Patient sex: M
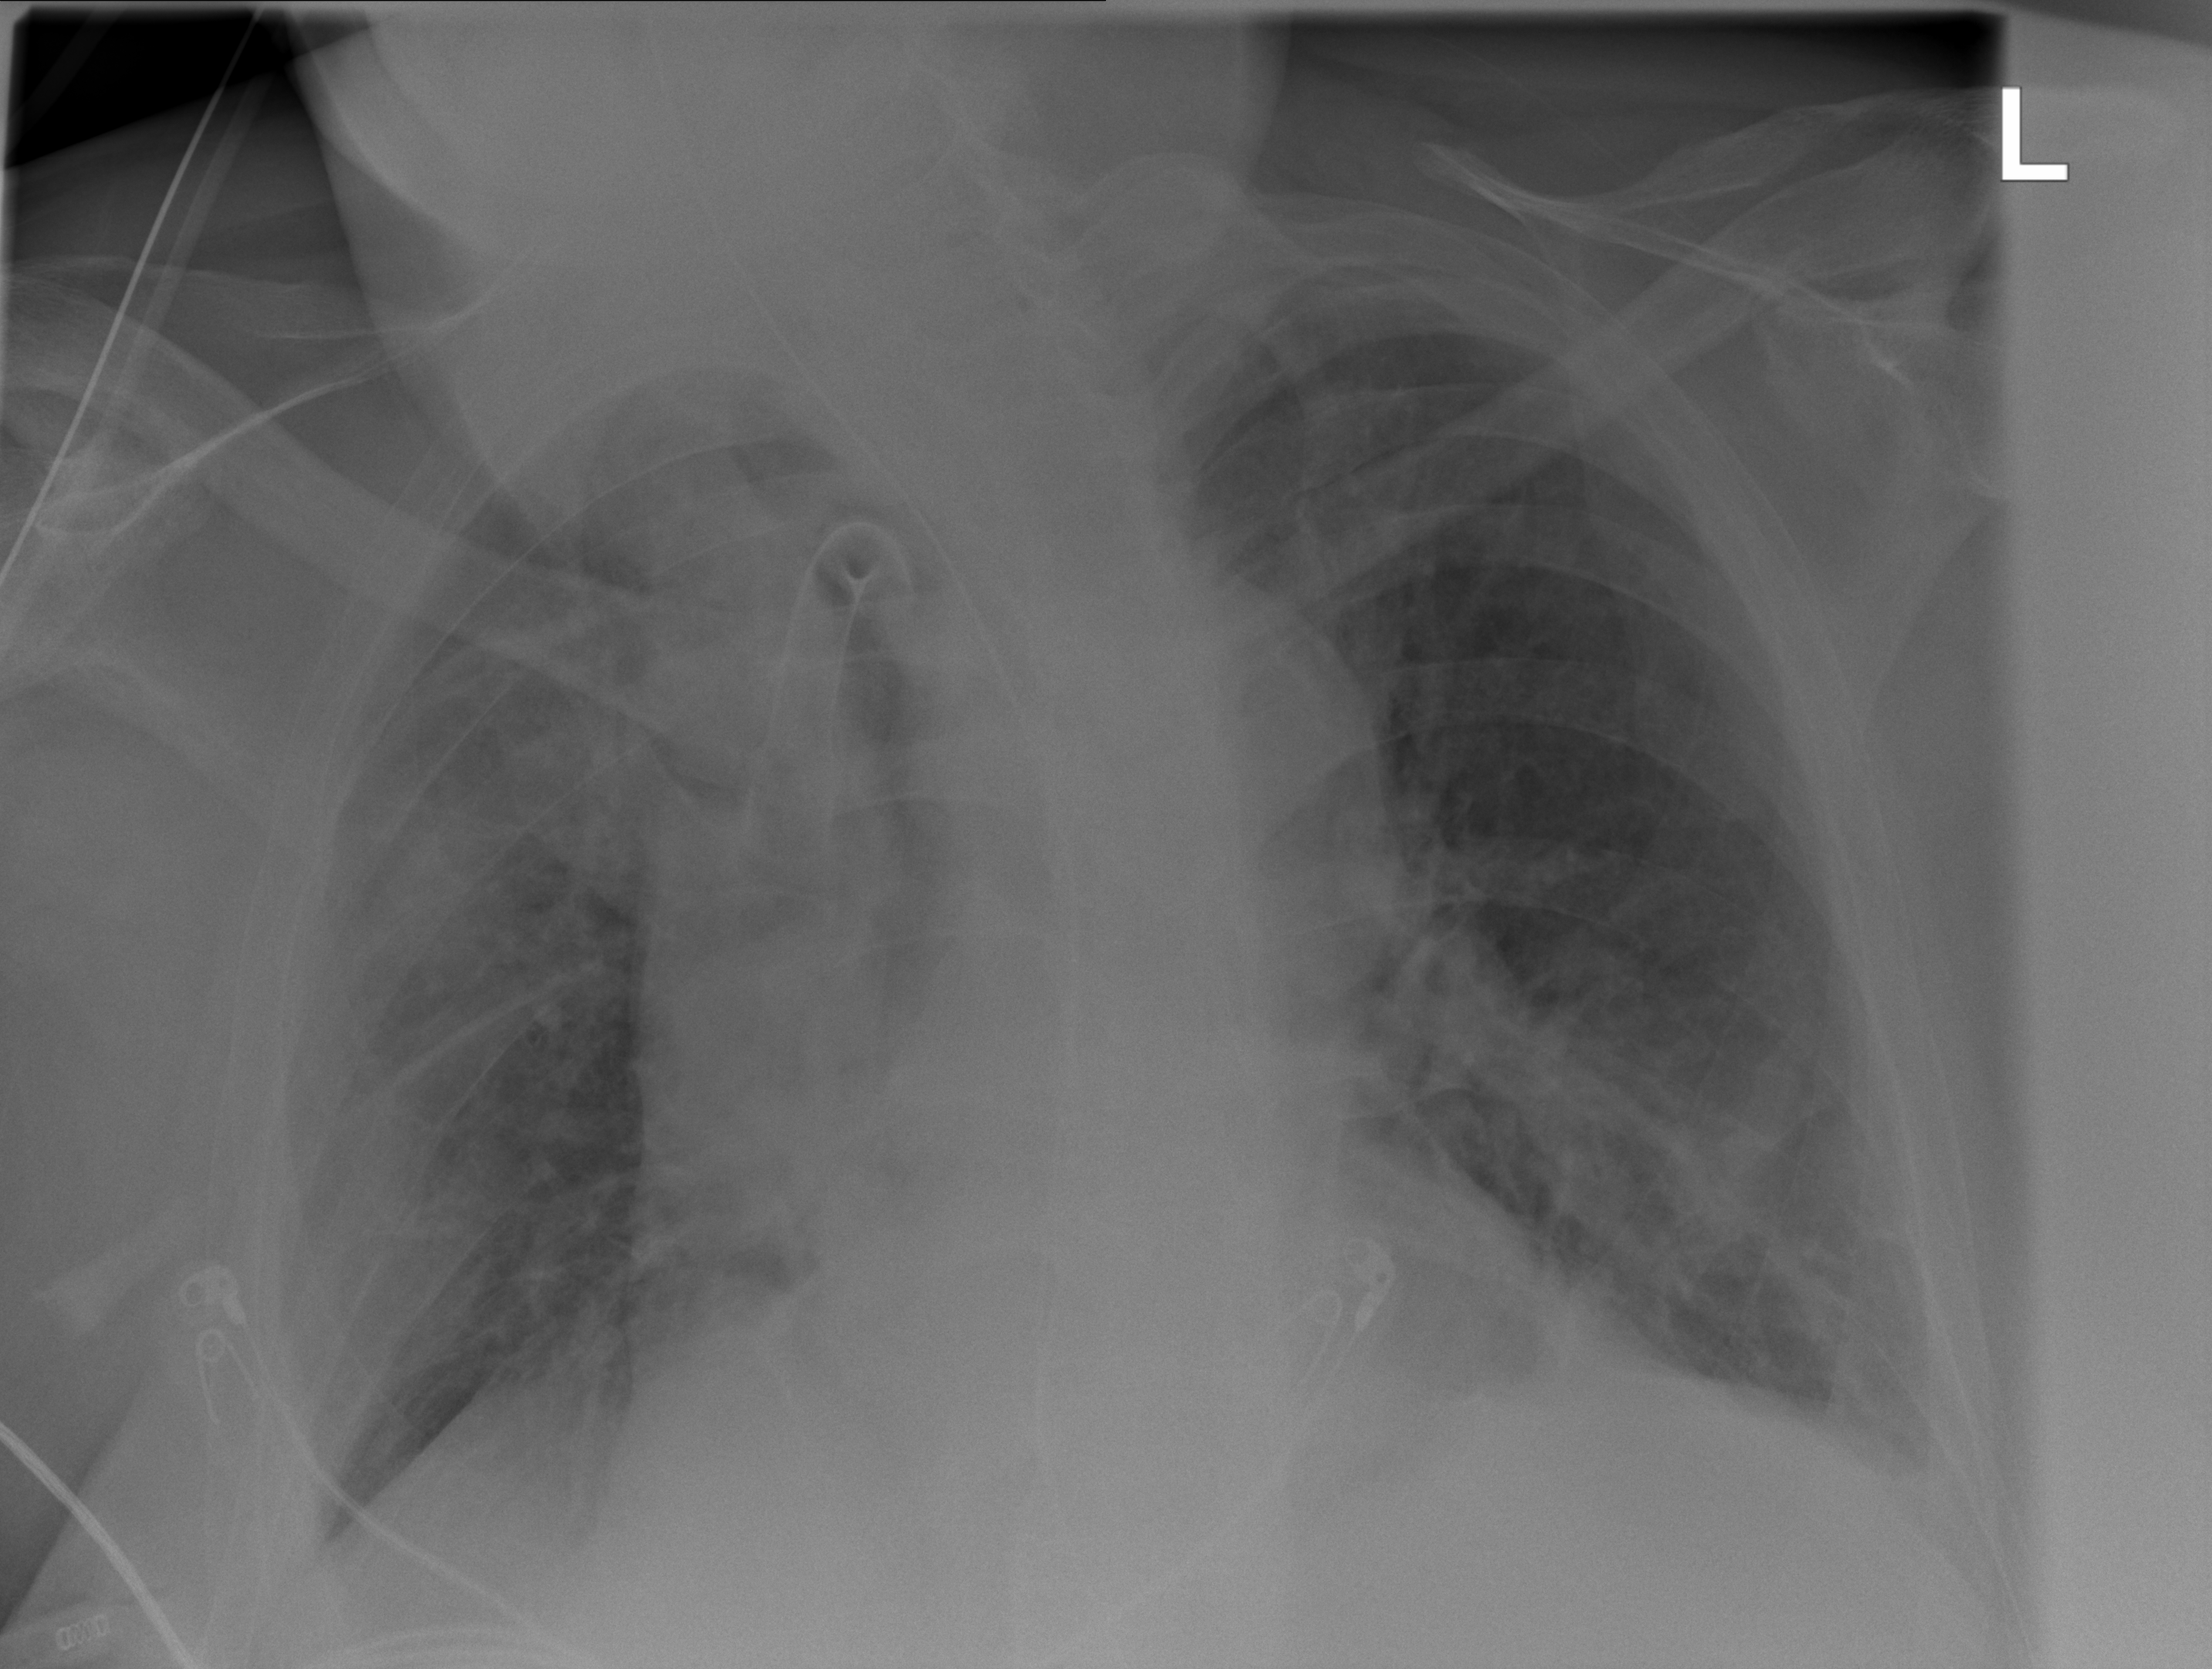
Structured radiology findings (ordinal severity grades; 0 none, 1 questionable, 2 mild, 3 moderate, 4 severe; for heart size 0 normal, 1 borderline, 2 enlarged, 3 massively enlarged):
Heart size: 0
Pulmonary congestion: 2
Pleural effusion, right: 0
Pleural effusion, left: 0
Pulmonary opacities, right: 2
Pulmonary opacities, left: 0
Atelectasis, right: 0
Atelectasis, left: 0